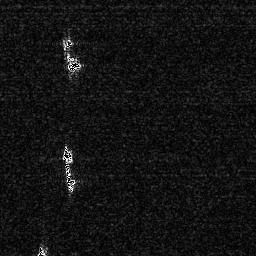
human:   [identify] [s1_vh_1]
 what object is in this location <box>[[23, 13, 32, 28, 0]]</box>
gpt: <ref>1 medium ship at the top left</ref>